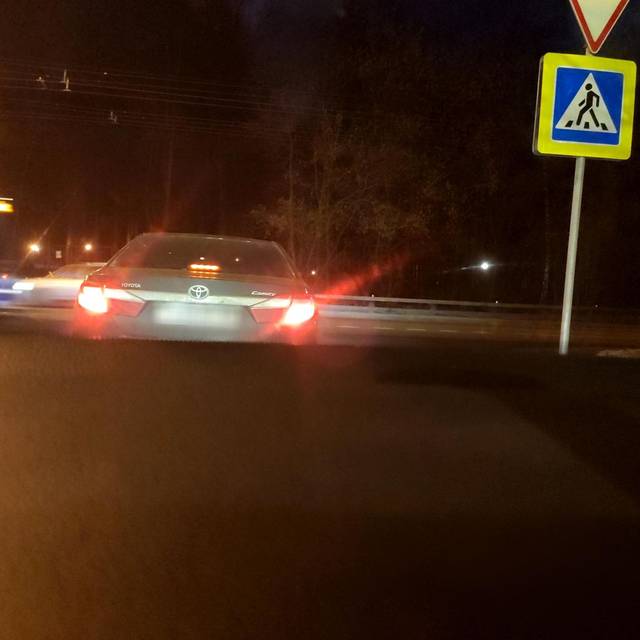
Region: Russia
Coordinates: 55.744, 37.485